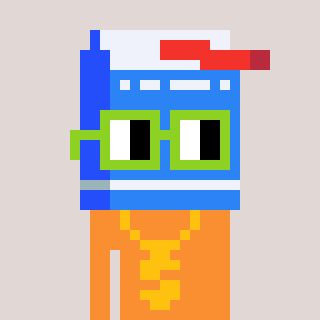
a pixel art character with square light green glasses, a milk-shaped head and a orange-colored body on a warm background